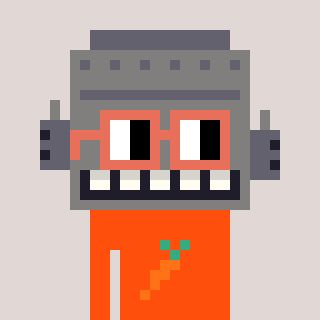
a pixel art character with square orange glasses, a robot-shaped head and a orange-colored body on a warm background